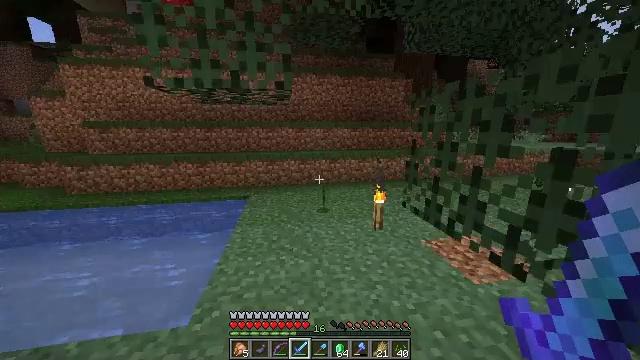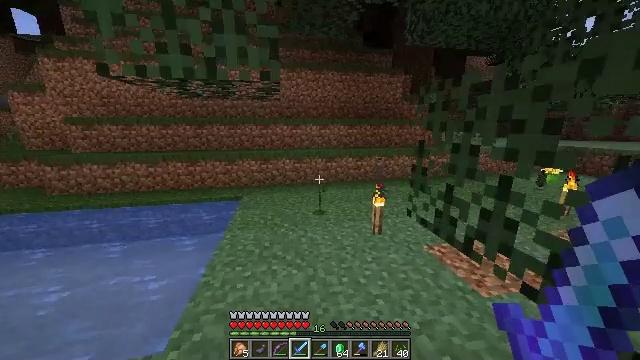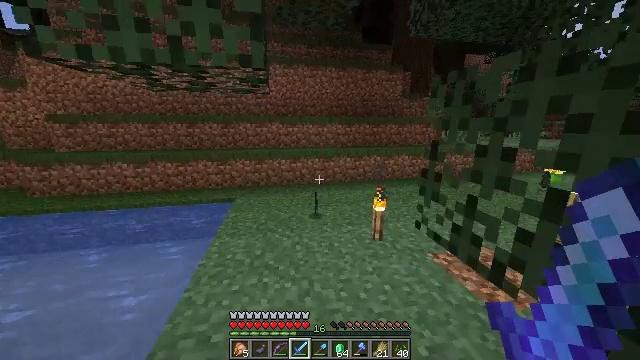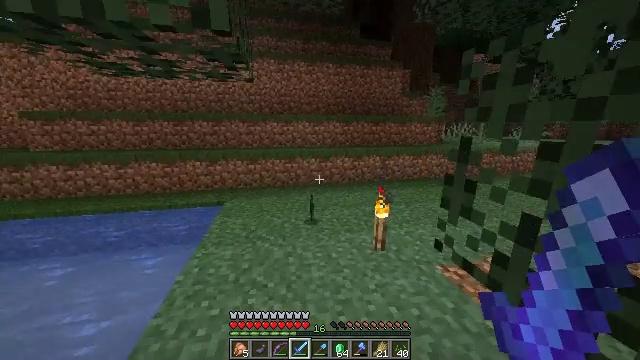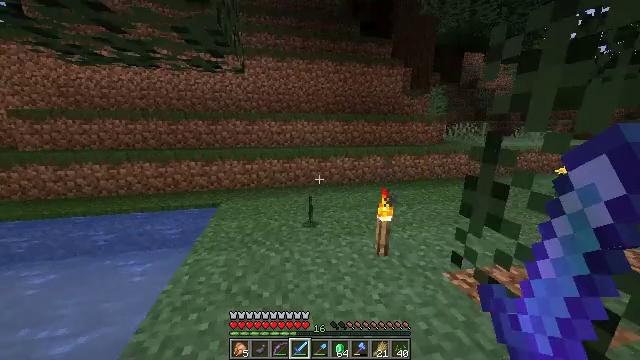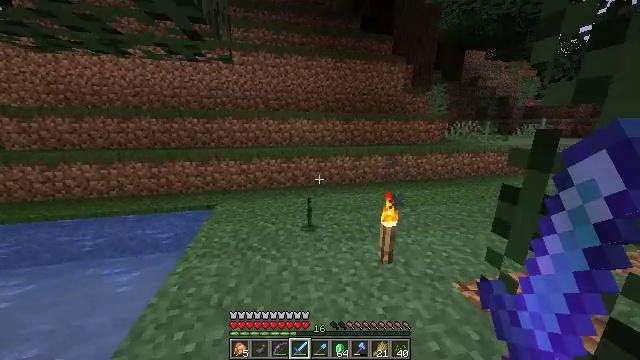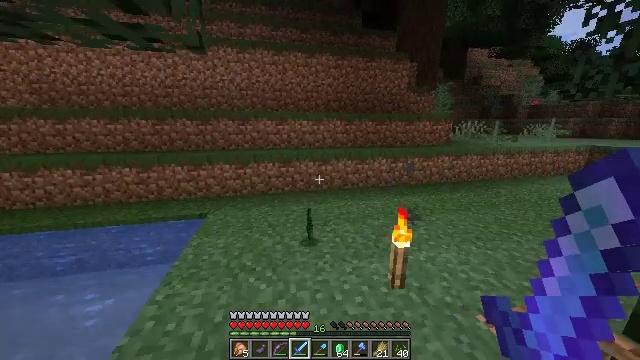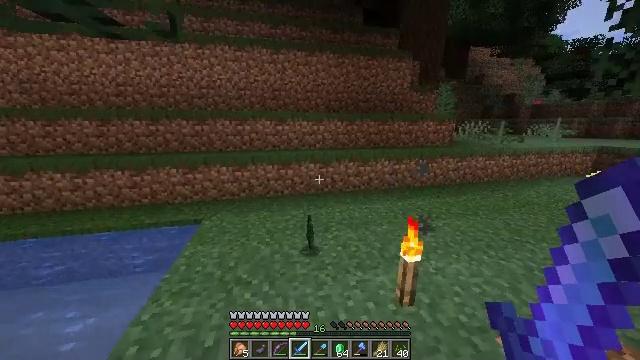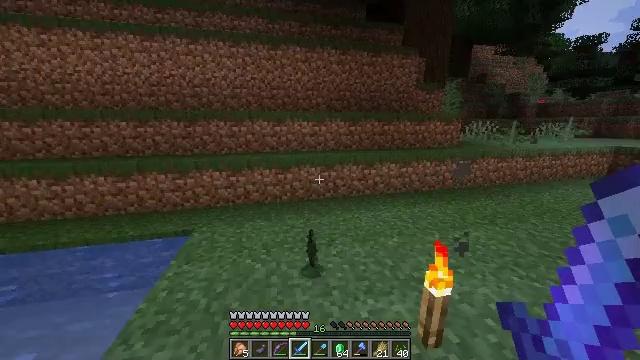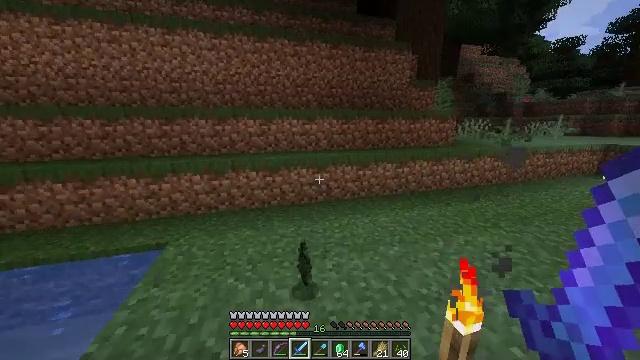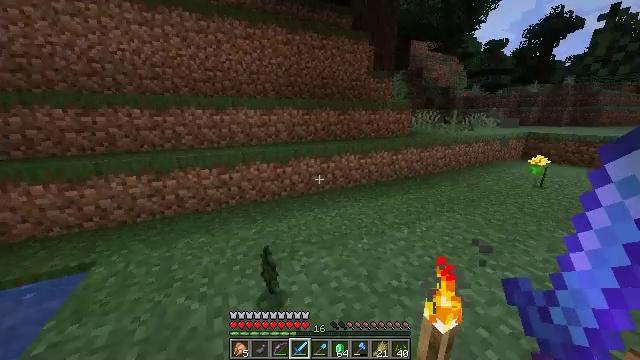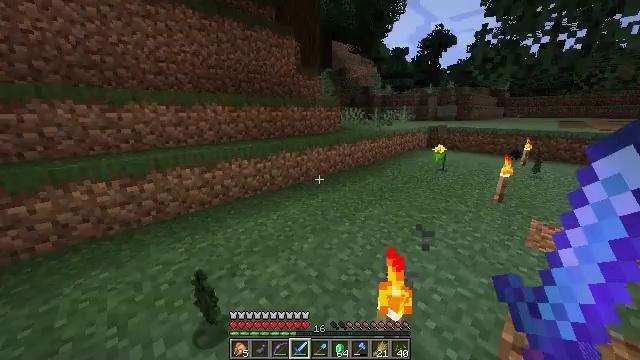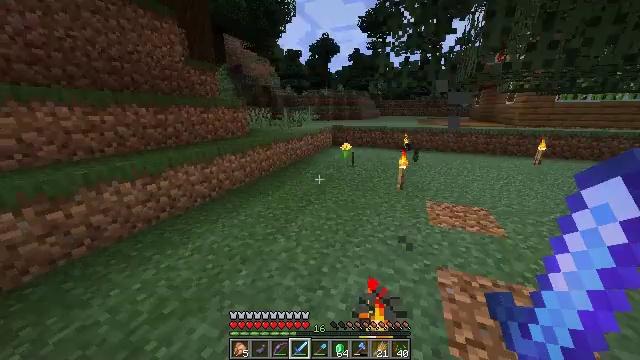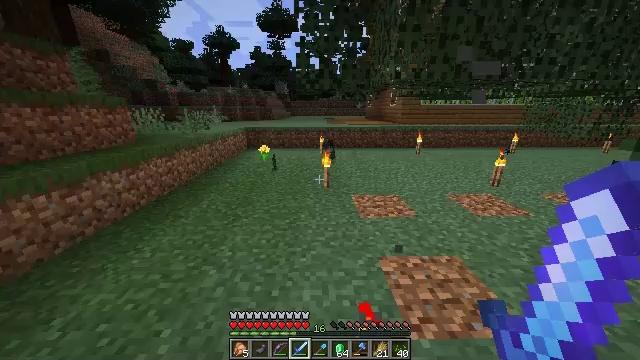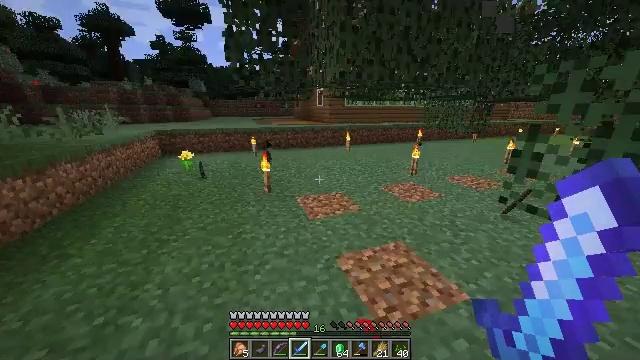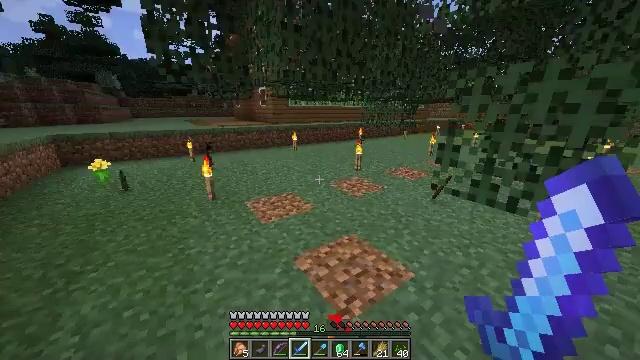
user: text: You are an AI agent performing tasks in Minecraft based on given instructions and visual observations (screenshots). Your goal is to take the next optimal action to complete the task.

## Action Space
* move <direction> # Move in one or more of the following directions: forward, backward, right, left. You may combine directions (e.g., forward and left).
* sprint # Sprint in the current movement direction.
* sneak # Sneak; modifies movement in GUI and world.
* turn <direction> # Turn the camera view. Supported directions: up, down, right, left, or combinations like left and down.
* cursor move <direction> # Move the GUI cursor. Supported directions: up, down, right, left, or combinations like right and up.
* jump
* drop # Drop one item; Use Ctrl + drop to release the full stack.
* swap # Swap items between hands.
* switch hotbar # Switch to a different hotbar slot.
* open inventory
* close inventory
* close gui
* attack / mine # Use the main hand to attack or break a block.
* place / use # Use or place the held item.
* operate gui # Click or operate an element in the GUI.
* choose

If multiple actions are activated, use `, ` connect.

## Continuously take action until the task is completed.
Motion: motion action
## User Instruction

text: Collect spruce leaves for landscaping.
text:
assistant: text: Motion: move forward
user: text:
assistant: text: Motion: move forward
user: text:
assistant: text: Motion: move forward
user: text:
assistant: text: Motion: move forward
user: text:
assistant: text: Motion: move forward
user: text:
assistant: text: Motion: move forward
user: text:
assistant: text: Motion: move forward
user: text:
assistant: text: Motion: move forward
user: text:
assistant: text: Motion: move forward, turn right
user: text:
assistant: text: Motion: move forward, turn right and down
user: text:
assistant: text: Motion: move forward and move left, turn right
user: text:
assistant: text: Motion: move forward and move left, turn right
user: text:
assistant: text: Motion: move forward and move left, turn right
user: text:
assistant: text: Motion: move forward and move left, turn right
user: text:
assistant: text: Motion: move forward and move left, turn right
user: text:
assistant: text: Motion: move forward and move left, turn right
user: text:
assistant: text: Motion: move forward, turn left
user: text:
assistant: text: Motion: move forward
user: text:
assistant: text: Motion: move forward
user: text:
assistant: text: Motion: move forward
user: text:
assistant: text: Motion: move forward
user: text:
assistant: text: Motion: move forward
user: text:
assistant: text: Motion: move forward, sprint, turn left
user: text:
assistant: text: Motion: move forward, sprint
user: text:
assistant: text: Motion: move forward, sprint, turn left
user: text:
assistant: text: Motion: move forward, turn left
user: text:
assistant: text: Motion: move forward, turn left
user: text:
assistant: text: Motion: move forward, turn left
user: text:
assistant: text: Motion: move forward, turn left
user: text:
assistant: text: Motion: move forward, turn left